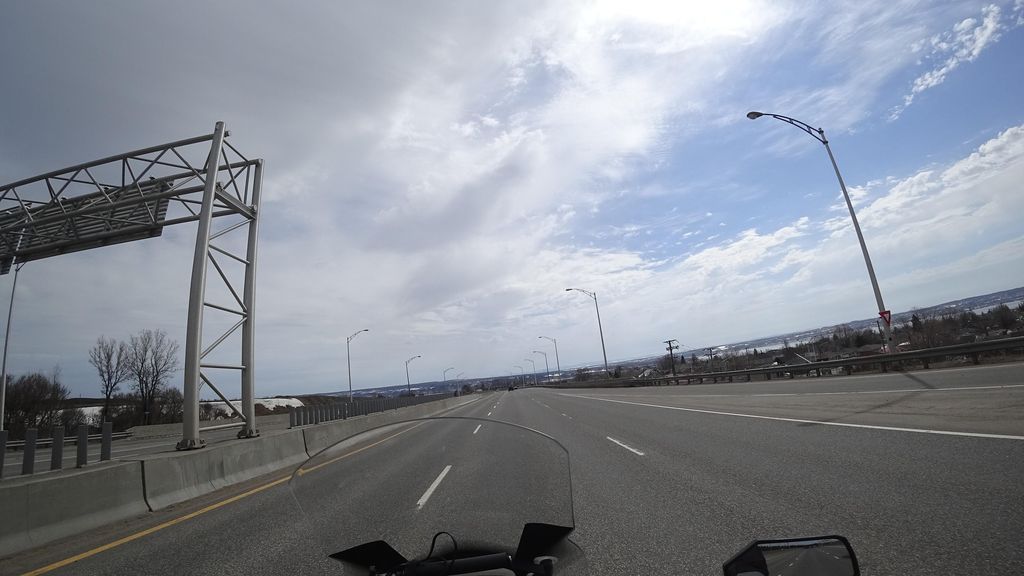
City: quebec_city